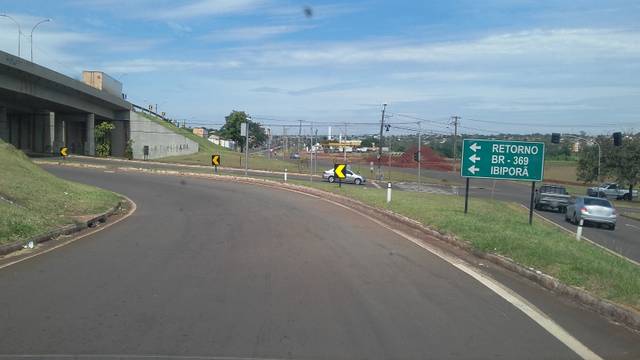
Region: Brazil
Coordinates: -23.292, -51.173